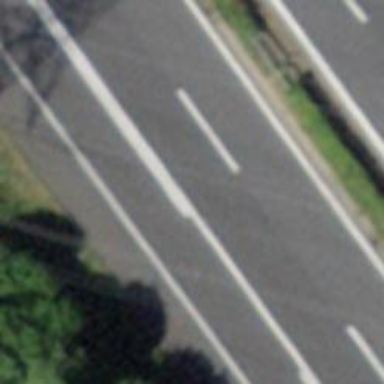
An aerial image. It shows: Asphalt motorway.